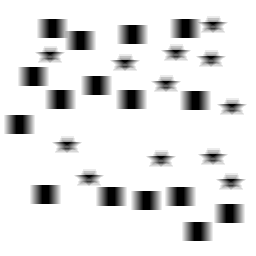
Squares: 16
Triangles: 0
Stars: 12
Total shapes: 28